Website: home-depot
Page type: address-validator
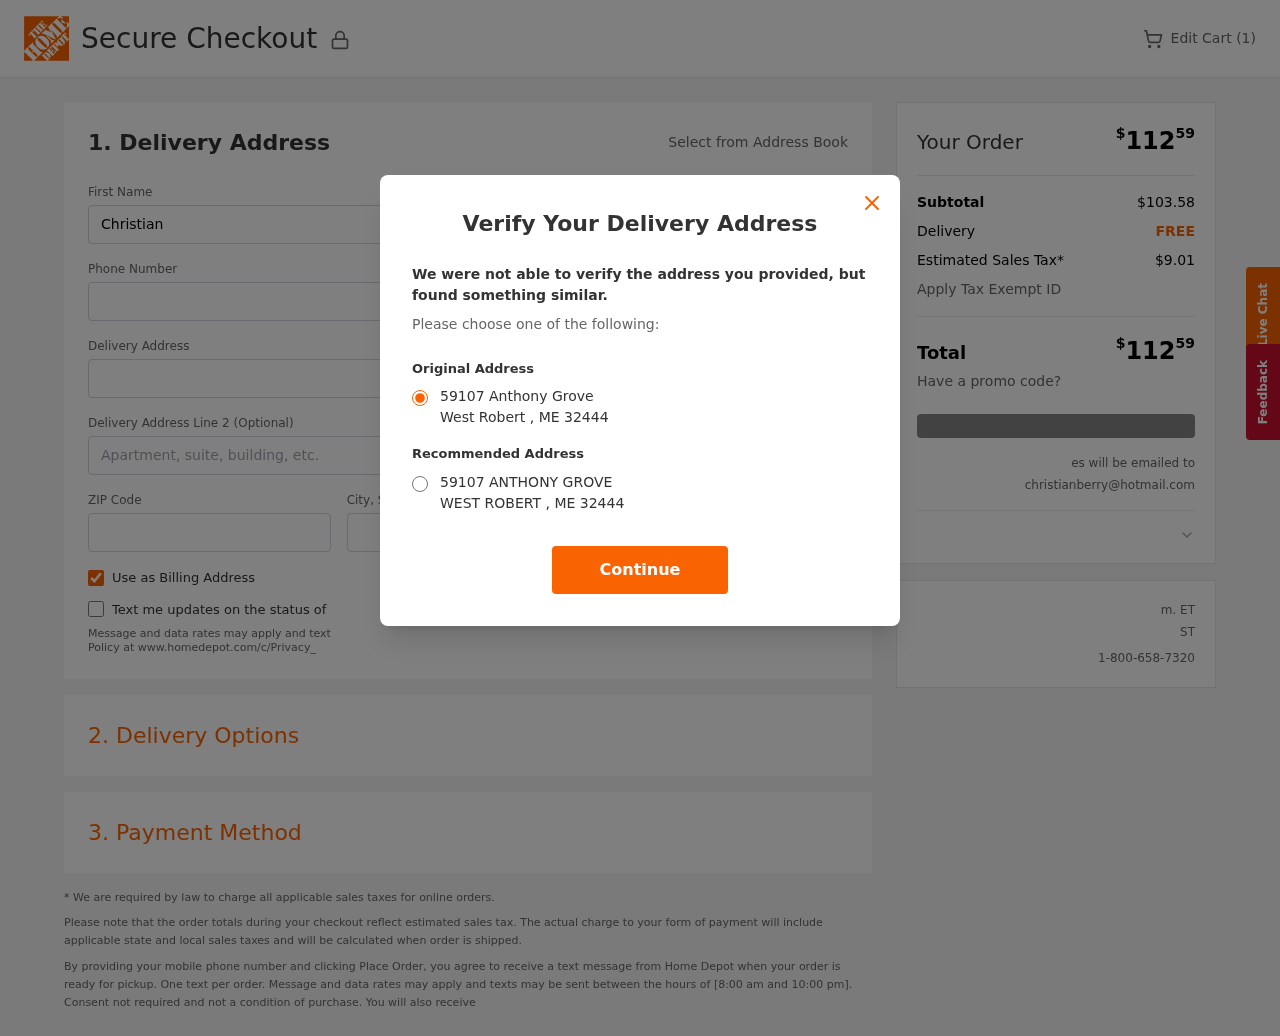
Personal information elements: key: PII_CITY
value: West Robert
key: PII_EMAIL
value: christianberry@hotmail.com
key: PII_POSTCODE
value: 32444
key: PII_STATE_ABBR
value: ME
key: PII_STREET
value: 59107 Anthony Grove
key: PII_FIRSTNAME
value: Christian
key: PII_LASTNAME
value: Berry
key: PII_PHONE
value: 4524253907
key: PII_CITY_STATE
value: West Robert, ME
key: PII_STREET_ALT
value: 59107 ANTHONY GROVE
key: PII_CITY_ALT
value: WEST ROBERT
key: PII_POSTCODE_FULL
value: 32444
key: PII_POSTCODE_NUMERIC
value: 32444
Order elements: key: ORDER_NUM_ITEMS
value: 1
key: ORDER_TOTAL
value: $11259
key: ORDER_SUBTOTAL
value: $103.58
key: ORDER_SHIPPING_COST
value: FREE
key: ORDER_TAX
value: $9.01